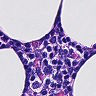
Metastatic tissue present: no